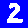
Digit: 2